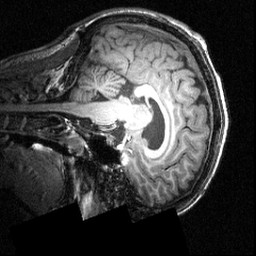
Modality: T1w
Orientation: sagittal
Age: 20
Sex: male
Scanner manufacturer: siemens
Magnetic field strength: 3.951 T
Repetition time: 1.5 s
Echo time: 0.00335 s